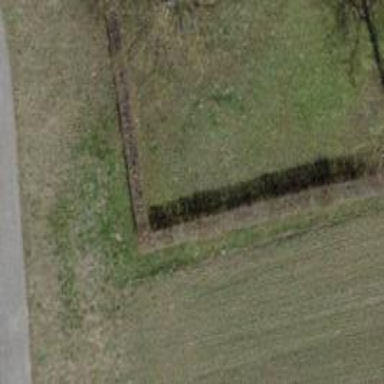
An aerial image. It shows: Hedge barrier.